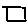
Label: square